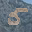
Label: 5